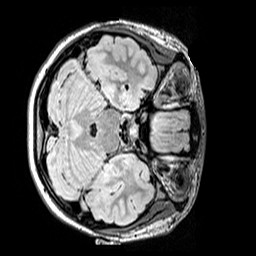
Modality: FLAIR
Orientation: axial
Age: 11
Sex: female
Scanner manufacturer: siemens
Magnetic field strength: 3 T
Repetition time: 5 s
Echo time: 0.388 s